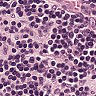
Metastatic tissue present: no